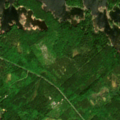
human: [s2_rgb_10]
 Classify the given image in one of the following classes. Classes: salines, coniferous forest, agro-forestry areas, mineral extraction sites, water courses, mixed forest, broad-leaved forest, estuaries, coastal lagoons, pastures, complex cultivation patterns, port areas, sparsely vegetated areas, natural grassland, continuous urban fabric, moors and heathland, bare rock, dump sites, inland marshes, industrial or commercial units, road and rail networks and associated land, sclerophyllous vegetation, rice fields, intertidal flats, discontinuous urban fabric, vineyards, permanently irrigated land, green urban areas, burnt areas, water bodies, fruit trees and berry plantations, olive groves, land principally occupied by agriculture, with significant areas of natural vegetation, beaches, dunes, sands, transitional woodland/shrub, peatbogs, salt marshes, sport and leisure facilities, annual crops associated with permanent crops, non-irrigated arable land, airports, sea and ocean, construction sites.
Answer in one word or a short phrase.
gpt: mixed forest, sea and ocean